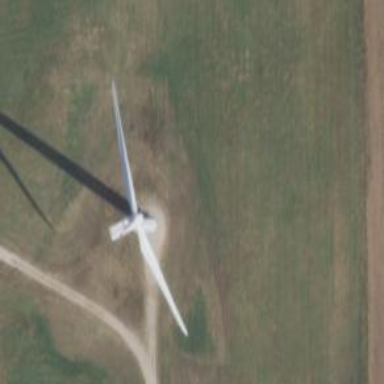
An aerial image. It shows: Wind turbine generator that utilizes wind as its source for generating electricity. It is of the horizontal axis type.